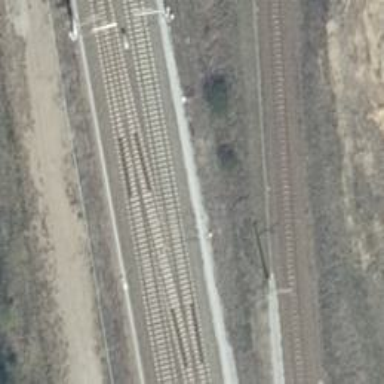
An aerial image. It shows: Railway track with contact line for electrification.